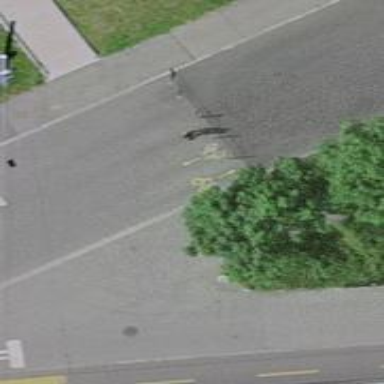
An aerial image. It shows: Bollard barrier.